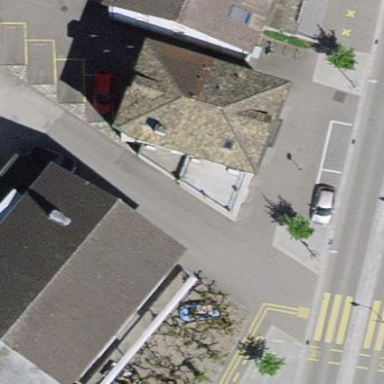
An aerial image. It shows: Residential building with bank.